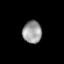
Tissue: prostate
Cell type: Epithelial cells
Senescence score: 0.3363
Nuclear area (px): 416
Mean DAPI intensity: 154.68